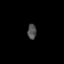
Tissue: skin
Cell type: Epithelial cells
Senescence score: 0.2457
Nuclear area (px): 130
Mean DAPI intensity: 78.808